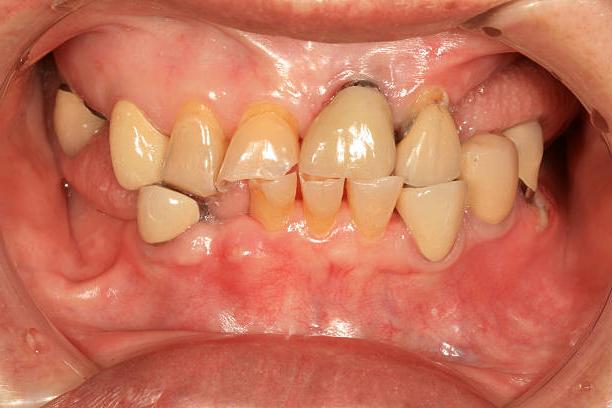
Condition: Gingivitis